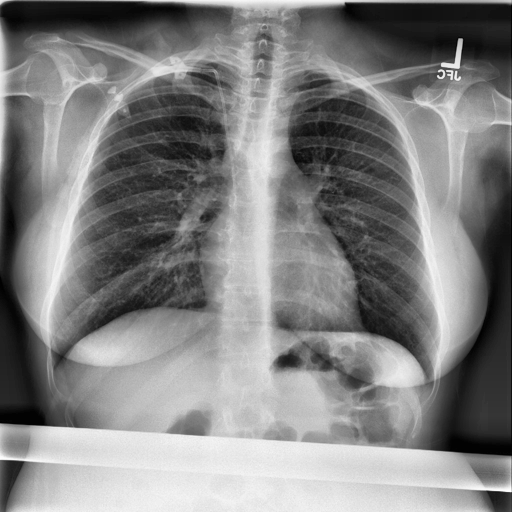
Finding: NORMAL